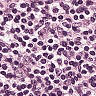
Metastatic tissue present: no